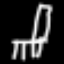
Label: chair